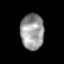
Tissue: skin
Cell type: Epithelial cells
Senescence score: 0.2418
Nuclear area (px): 829
Mean DAPI intensity: 153.012